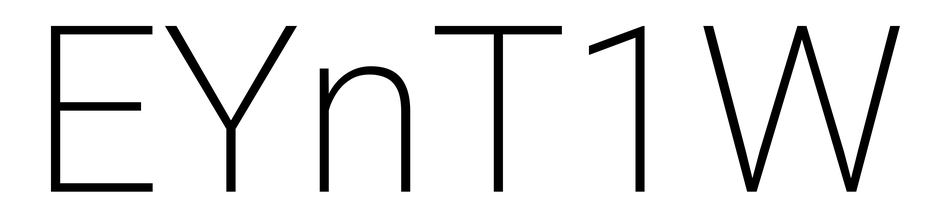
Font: Roboto_ExtraLight